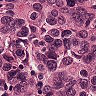
Metastatic tissue present: yes